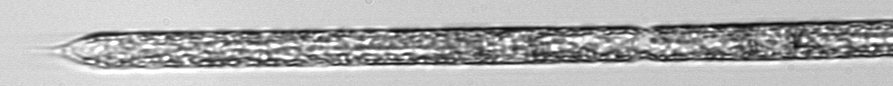
Label: Rhizosolenia